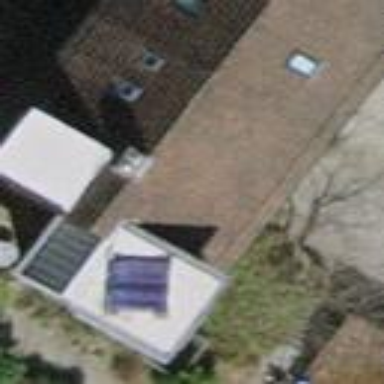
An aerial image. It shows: Building with tile roof.